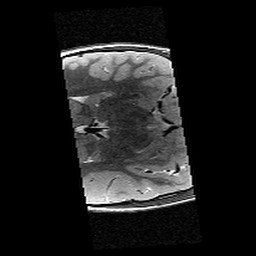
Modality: T2w
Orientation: axial
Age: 11
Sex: female
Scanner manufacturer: siemens
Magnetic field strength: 3 T
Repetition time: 9.23 s
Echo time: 0.067 s